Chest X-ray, PA view. Patient: 25 years old, sex F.
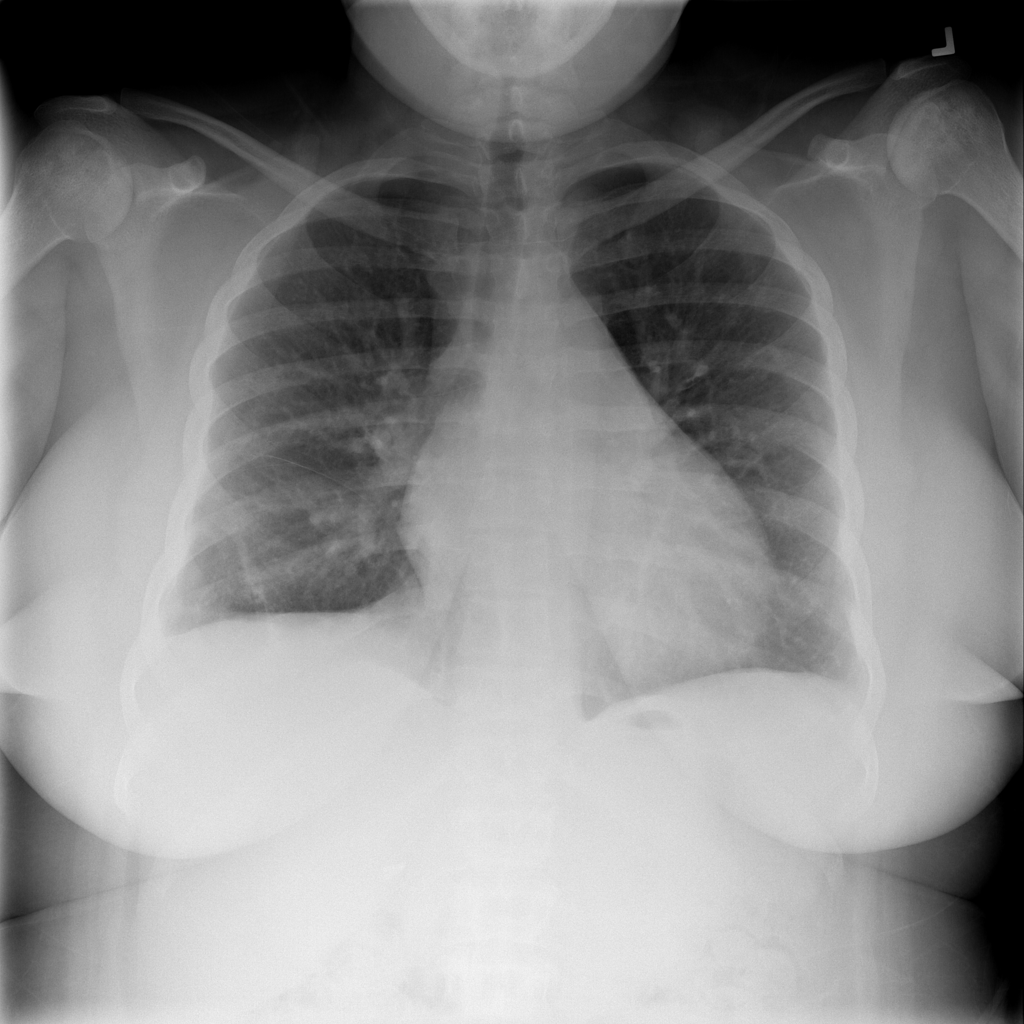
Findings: Atelectasis, Cardiomegaly